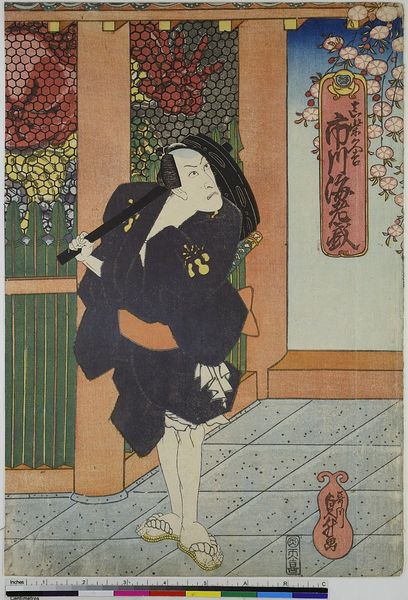
Titel: Der Schauspieler Ichikawa Ebizo als Mashiba Hisayoshi
Künstler: Utagawa Sadamasu
Standort: Hamburg
Institution: Museum für Kunst und Gewerbe Hamburg
Schlagwörter: blumen, schirm, bild, boden, mantel, theater, beine, holzschnitt, druckgraphik, druckgrafik, fliesen, asiatisch, china, zeit, schauspieler, netz, farbholzschnitt, schauspielerin, kimono, kabuki, edo, flipflops, reproduktionen, druckerzeugnisse, theateraufführung, ukiyo, chinesischezeichen, mingzeit